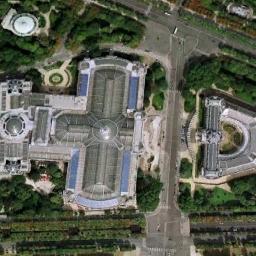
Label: palace